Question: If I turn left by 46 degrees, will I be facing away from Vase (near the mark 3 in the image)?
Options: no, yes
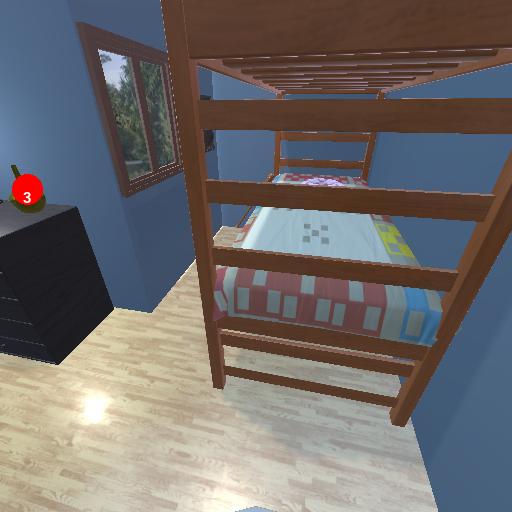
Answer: no